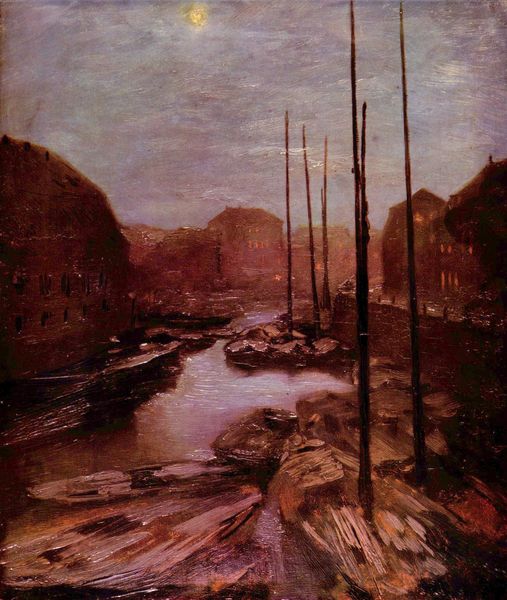
Titel: Friedrichsgracht bei Mondschein
Künstler: Adolph Menzel
Standort: Berlin
Institution: Alte Nationalgalerie
Schlagwörter: blau, dunkel, gemälde, himmel, meer, schatten, wasser, wolken, fluss, gelb, landschaft, ocker, see, stadt, ufer, abend, braun, fenster, grau, holz, impressionisme, licht, lichter, nacht, schwarz, strasse, dach, gebäude, haus, rot, weg, wolke, zaun, malerei, bild, niederlande, öl, dämmerung, horizont, häuser, morgen, spiegelung, brüstung, gewässer, kanal, sonne, dunkelheit, realismus, boot, boote, bewölkt, schiff, schiffe, segelschiffe, ruhe, düster, fassaden, wohnhäuser, mast, warm, dächer, mauer, farbe, lila, nebel, sonnenuntergang, violett, beleuchtung, hafen, kähne, anleger, hafenmauer, kai, masten, promenade, stille, friedrich, ölgemälde, pier, steg, stämme, duktus, widerschein, brun, geländer, menzel, schoner, stimmung, bretter, abendrot, segelboote, impression, unscharf, mond, berlin, mauerwerk, befestigt, mondschein, farbauftrag, verschwommen, maison, floss, rötlich, pinselstriche, etagen, achse, himel, bateaux, maste, whistler, hoffnung, lumière, paysage, pflöcke, lune, nuit, vollmond, ville, maisons, poller, port, dreiteilung, uferstraße, hamburg, manet, monet, mondnacht, van gogh, fleet, turner, voiliers, stützmauer, fenêtres, pastel, rivière, feurig, venise, bateau, degas, fauvisme, key, landwehrkanal, masten schiffe, mât, mâts, quai, stadt hafenstadt, gebmälde, maisoon